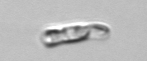
Label: Guinardia_striata